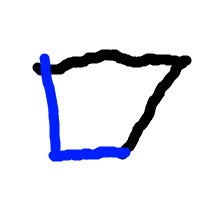
Shape: trapezoid